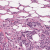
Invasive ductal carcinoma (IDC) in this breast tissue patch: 1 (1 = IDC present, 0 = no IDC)